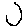
Label: hexagon